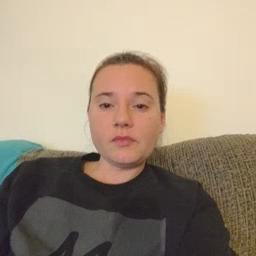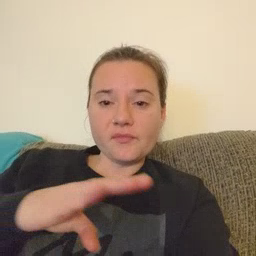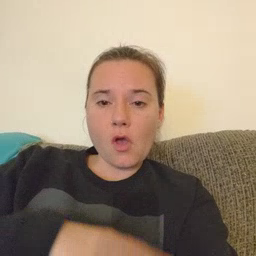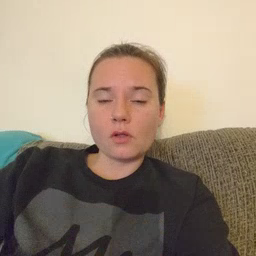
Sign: fall